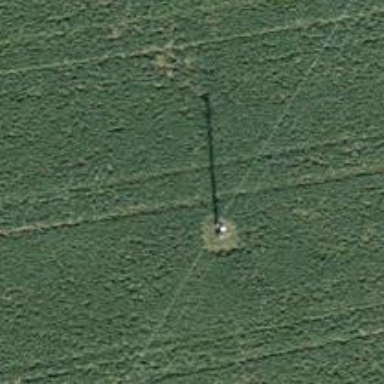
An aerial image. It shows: Power pole.